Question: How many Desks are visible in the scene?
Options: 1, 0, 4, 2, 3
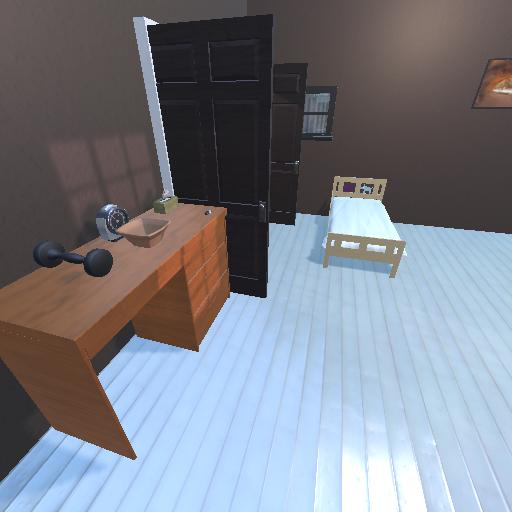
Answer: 1